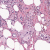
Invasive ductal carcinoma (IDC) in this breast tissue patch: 0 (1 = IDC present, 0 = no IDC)